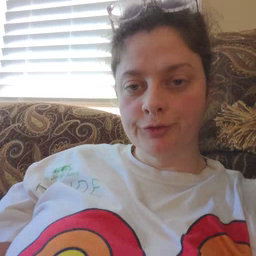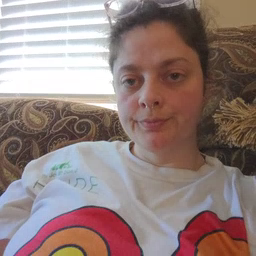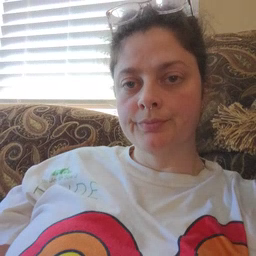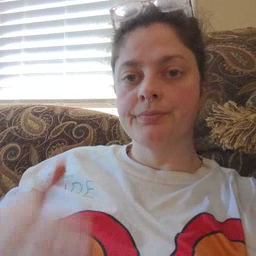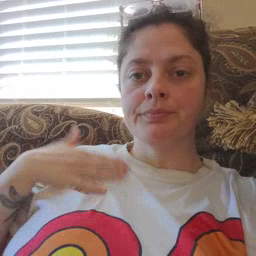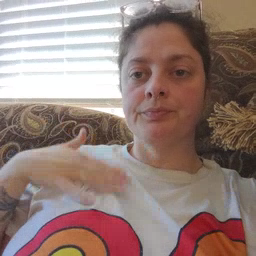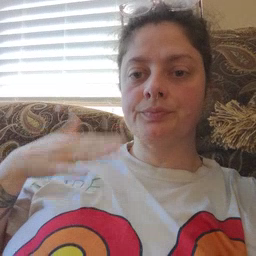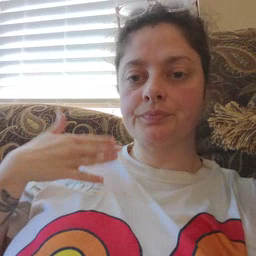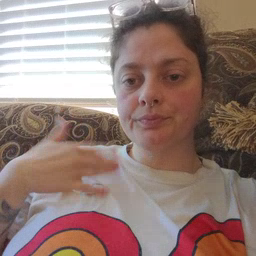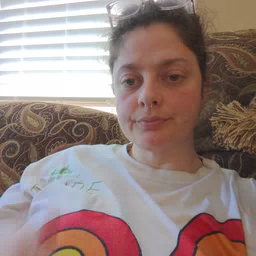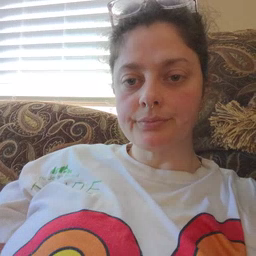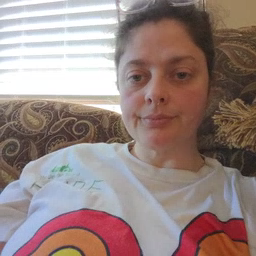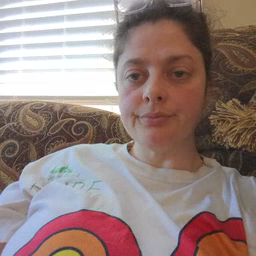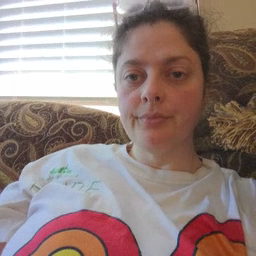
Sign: happy